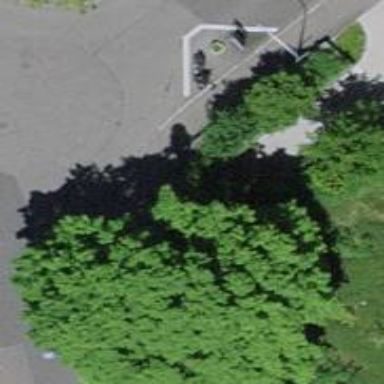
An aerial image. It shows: Parking entrance.